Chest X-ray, PA view. Patient: 30 years old, sex F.
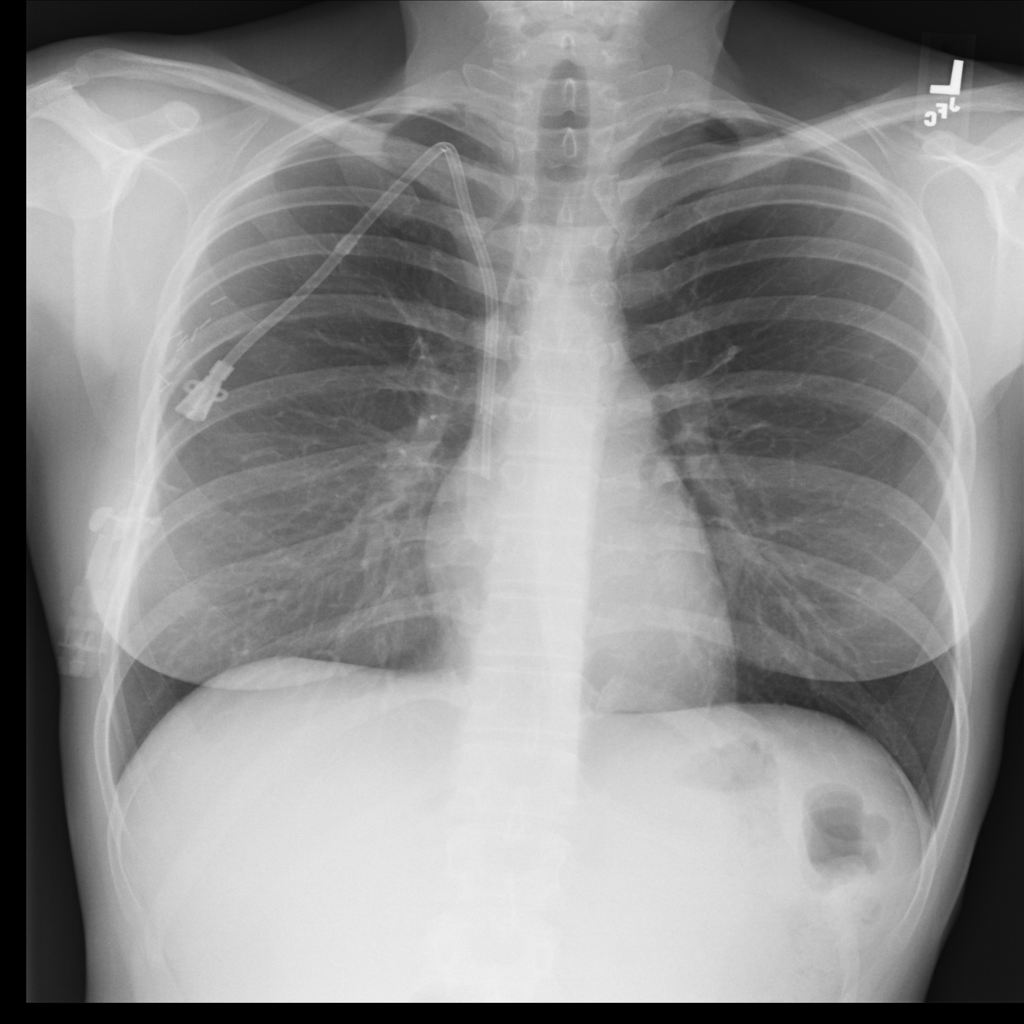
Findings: No Finding